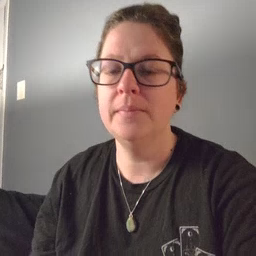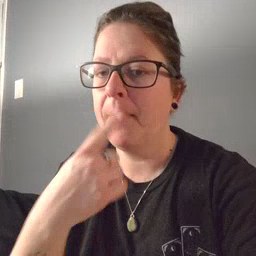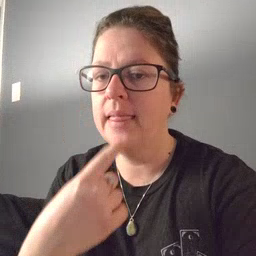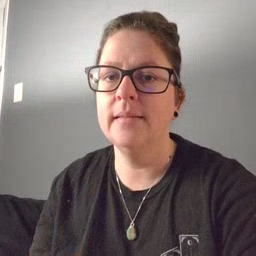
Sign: mouth